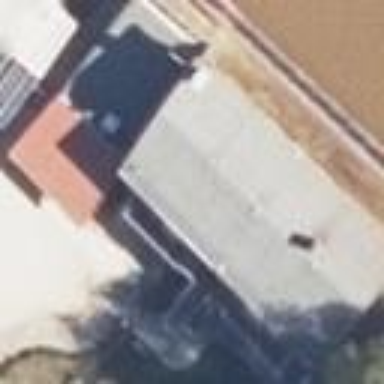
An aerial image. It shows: Restaurant in building.